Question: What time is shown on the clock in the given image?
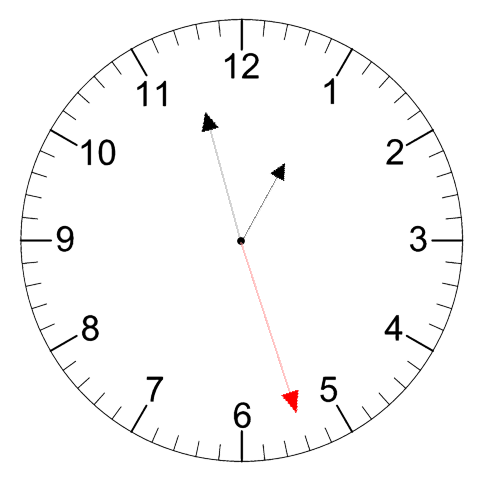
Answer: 12:57:27